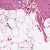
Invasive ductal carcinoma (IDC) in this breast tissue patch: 0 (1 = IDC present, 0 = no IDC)